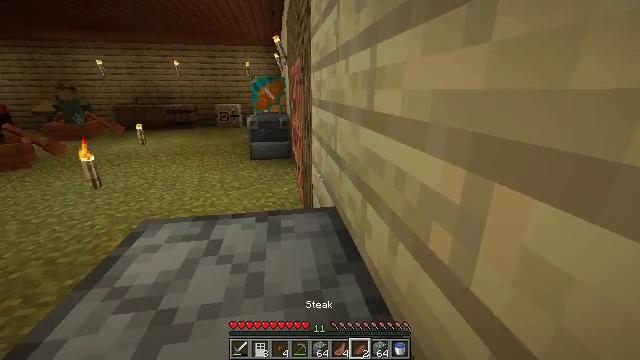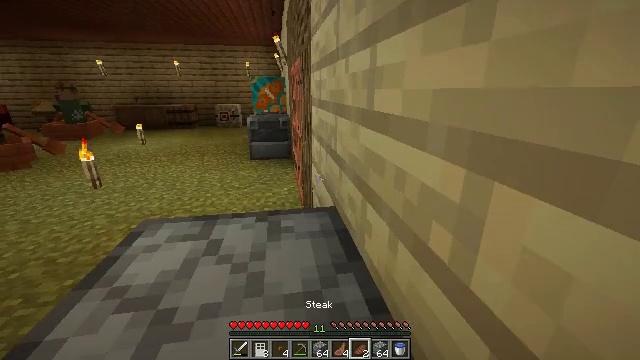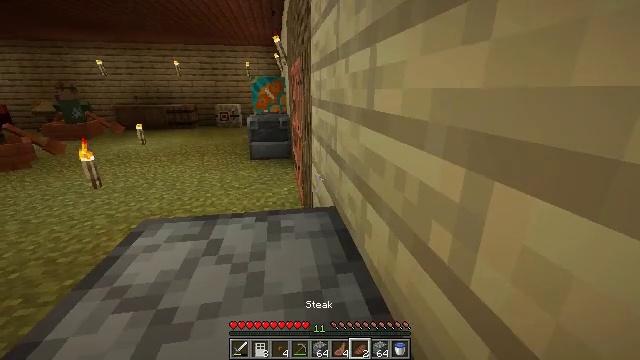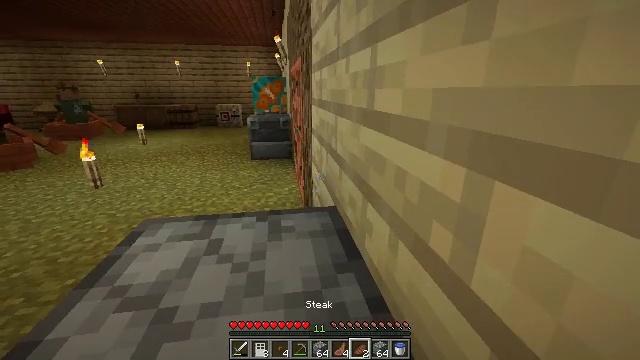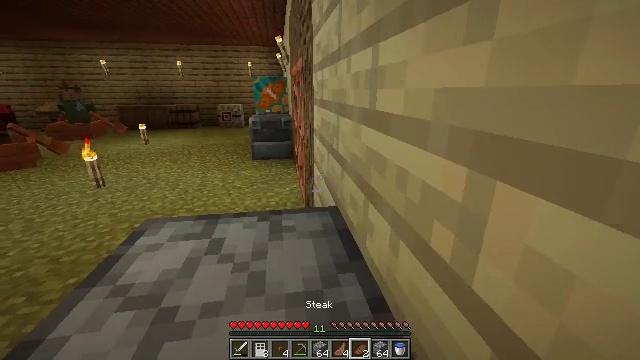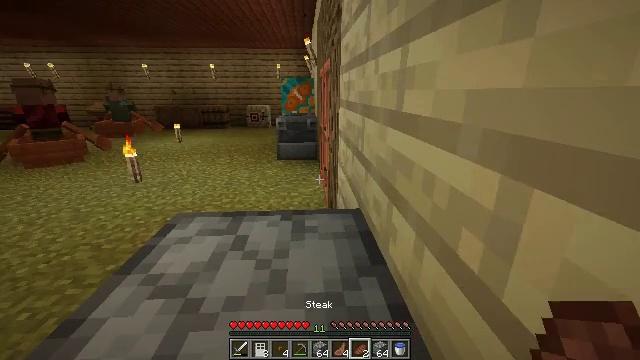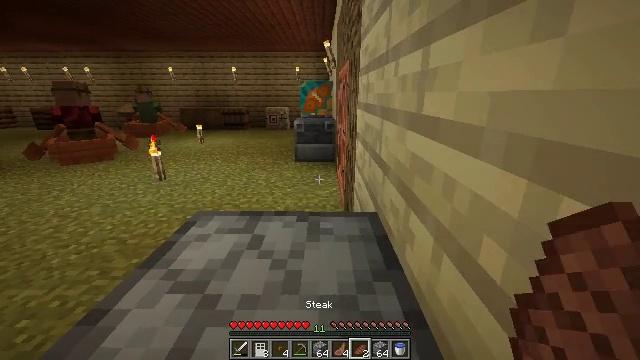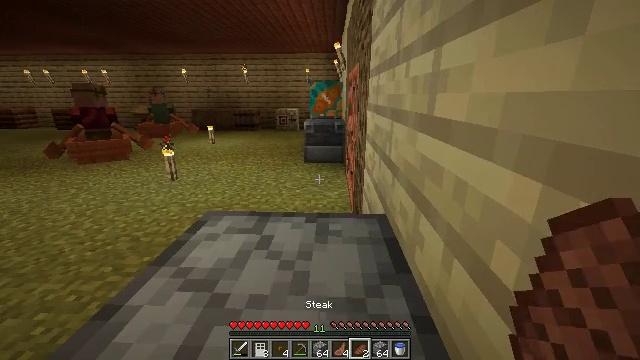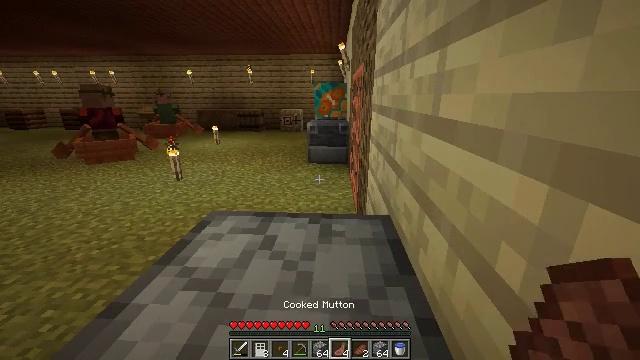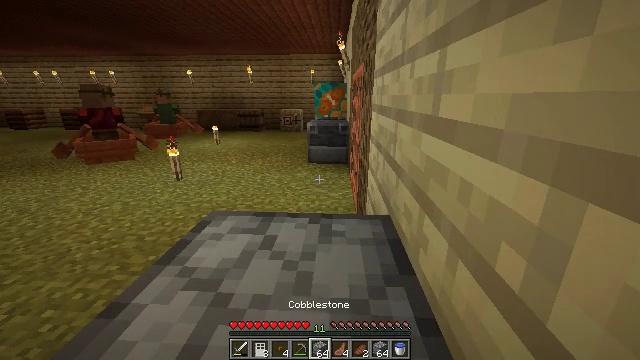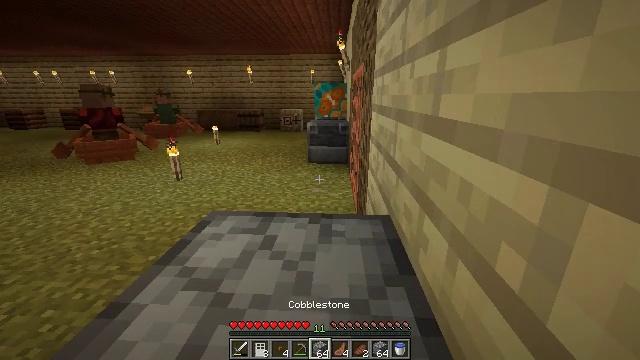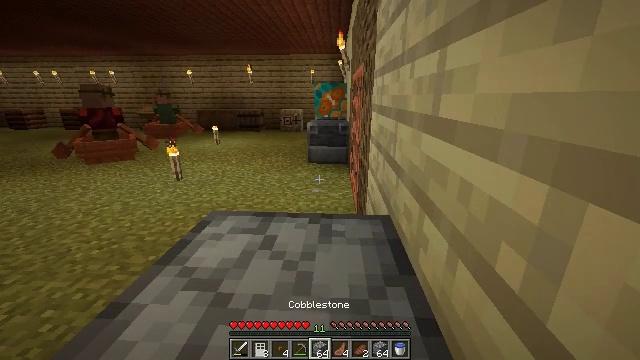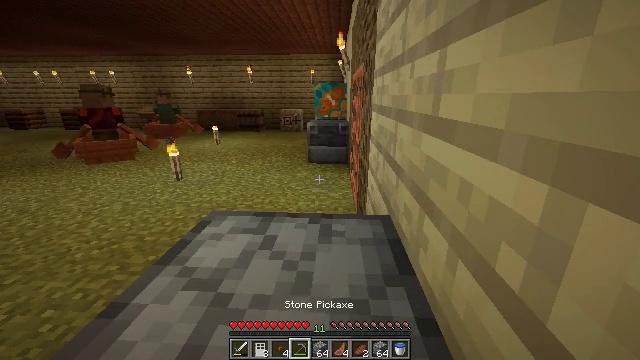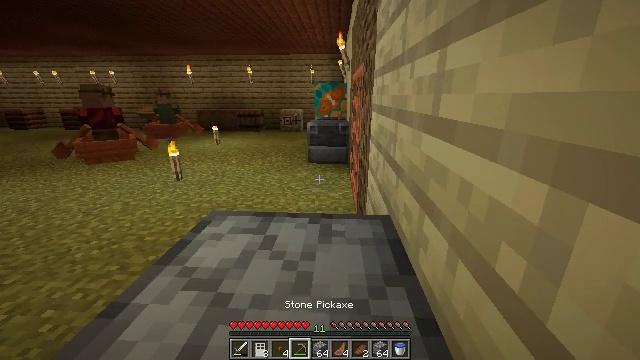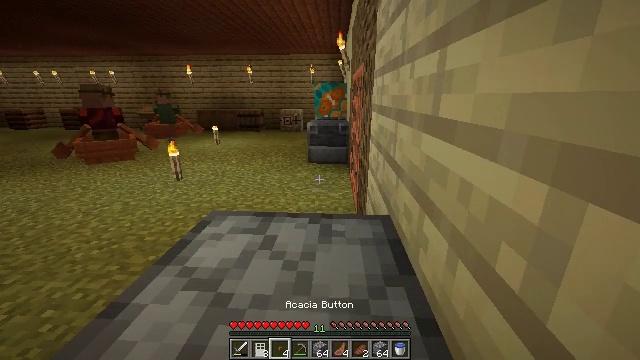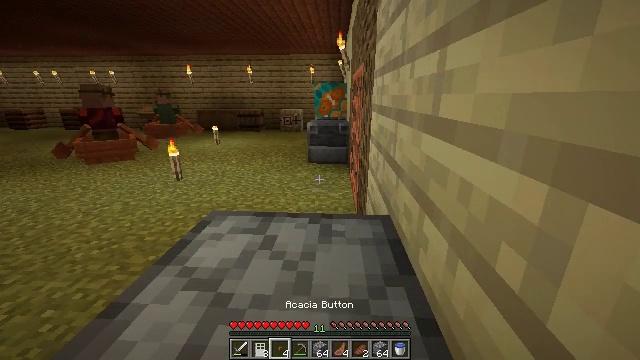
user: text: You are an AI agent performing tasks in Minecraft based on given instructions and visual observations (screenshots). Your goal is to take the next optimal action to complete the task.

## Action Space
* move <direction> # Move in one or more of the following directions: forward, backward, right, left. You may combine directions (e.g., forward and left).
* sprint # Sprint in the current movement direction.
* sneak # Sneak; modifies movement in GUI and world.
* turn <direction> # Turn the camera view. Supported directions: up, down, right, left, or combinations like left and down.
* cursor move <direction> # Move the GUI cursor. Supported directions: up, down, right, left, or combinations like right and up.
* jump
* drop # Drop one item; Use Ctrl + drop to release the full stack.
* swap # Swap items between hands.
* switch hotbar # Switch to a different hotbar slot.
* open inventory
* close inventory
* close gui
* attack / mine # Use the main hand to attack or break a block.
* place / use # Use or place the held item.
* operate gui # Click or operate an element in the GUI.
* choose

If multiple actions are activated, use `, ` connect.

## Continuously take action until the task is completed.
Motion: motion action
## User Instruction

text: Break the acacia door for entry.
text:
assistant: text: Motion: no_op
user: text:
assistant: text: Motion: no_op
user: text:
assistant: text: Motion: no_op
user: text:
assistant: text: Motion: no_op
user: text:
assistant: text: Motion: turn left
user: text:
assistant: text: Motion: turn left
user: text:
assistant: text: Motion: turn left
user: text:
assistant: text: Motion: no_op
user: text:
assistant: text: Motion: no_op
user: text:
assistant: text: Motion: no_op
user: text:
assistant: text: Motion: no_op
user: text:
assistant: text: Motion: no_op
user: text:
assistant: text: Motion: no_op
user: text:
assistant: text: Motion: no_op
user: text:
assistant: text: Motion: no_op
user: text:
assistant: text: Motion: no_op
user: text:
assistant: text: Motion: no_op
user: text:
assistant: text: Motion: no_op
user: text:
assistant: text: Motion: no_op
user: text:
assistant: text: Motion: no_op
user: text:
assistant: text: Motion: no_op
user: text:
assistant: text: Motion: no_op
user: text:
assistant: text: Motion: no_op
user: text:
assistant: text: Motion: no_op
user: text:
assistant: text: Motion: no_op
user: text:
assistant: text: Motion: no_op
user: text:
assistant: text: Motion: no_op
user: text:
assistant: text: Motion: no_op
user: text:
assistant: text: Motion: no_op
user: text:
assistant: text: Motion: no_op